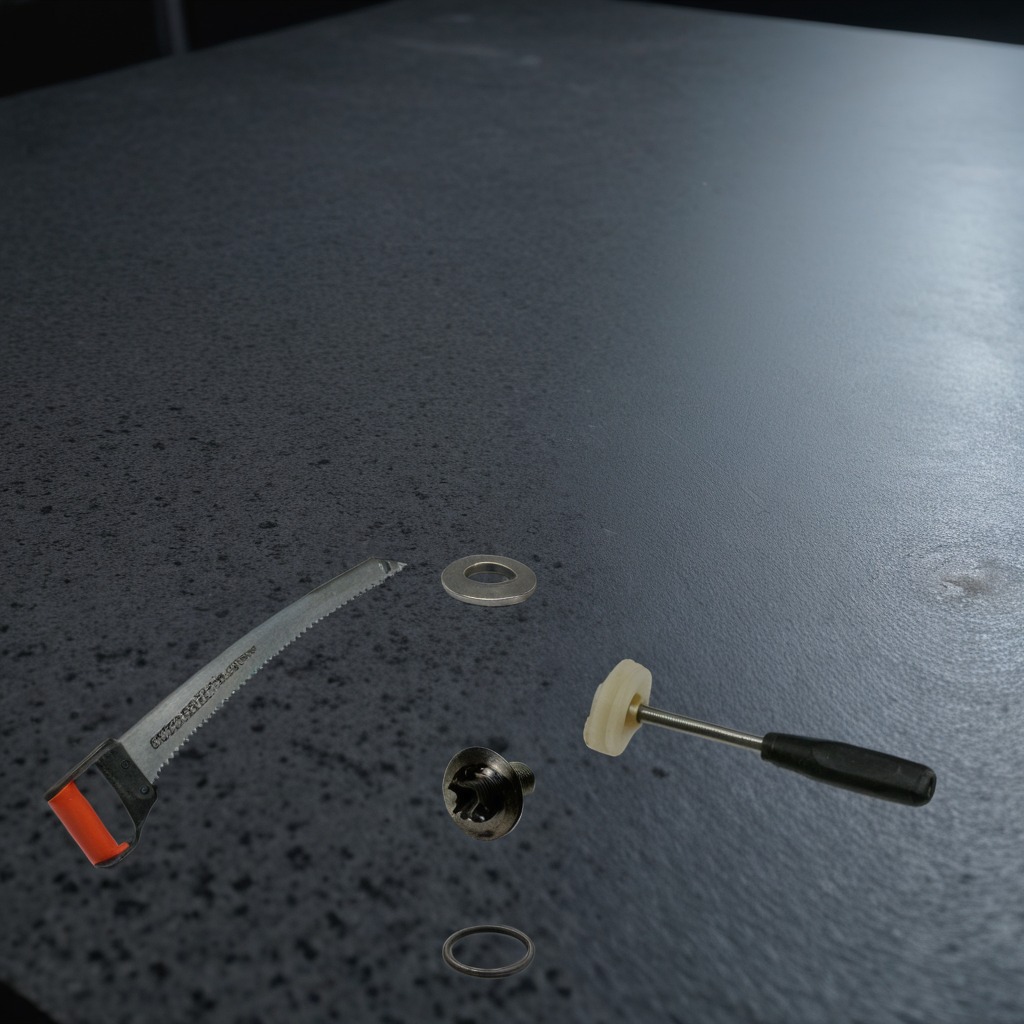
A rubber Oring, a flat metal washer, a hammer, a metal machine screw, and a handheld metal saw are lying on the granite table inside a workshop at night.